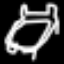
Label: bed